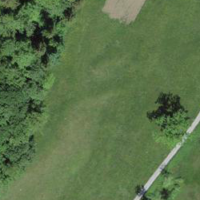
EUNIS habitat code: 24
Species observed at this site:
Epilobium hirsutum
Stachys palustris
Campanula trachelium